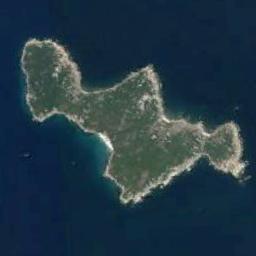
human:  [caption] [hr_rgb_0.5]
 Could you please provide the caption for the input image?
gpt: The island with flat terrain and some vegetation is surrounded by deep blue waters .

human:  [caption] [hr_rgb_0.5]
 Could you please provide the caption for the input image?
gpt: Many trees are on the island .

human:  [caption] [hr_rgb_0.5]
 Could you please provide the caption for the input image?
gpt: Irregularly shaped islands are surrounded by blue sea water, And the islands are green and yellow-brown .

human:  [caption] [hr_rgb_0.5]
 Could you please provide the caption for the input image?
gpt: The island is cool like a girl in a skirt .

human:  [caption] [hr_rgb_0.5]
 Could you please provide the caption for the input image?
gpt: The green island is surrounded by deep blue water .